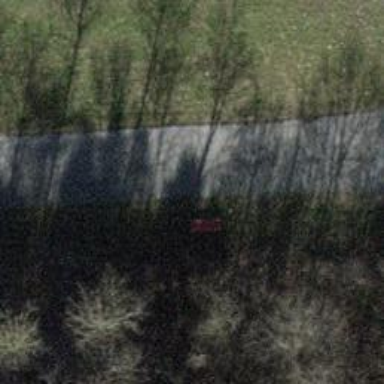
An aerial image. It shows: Bench.